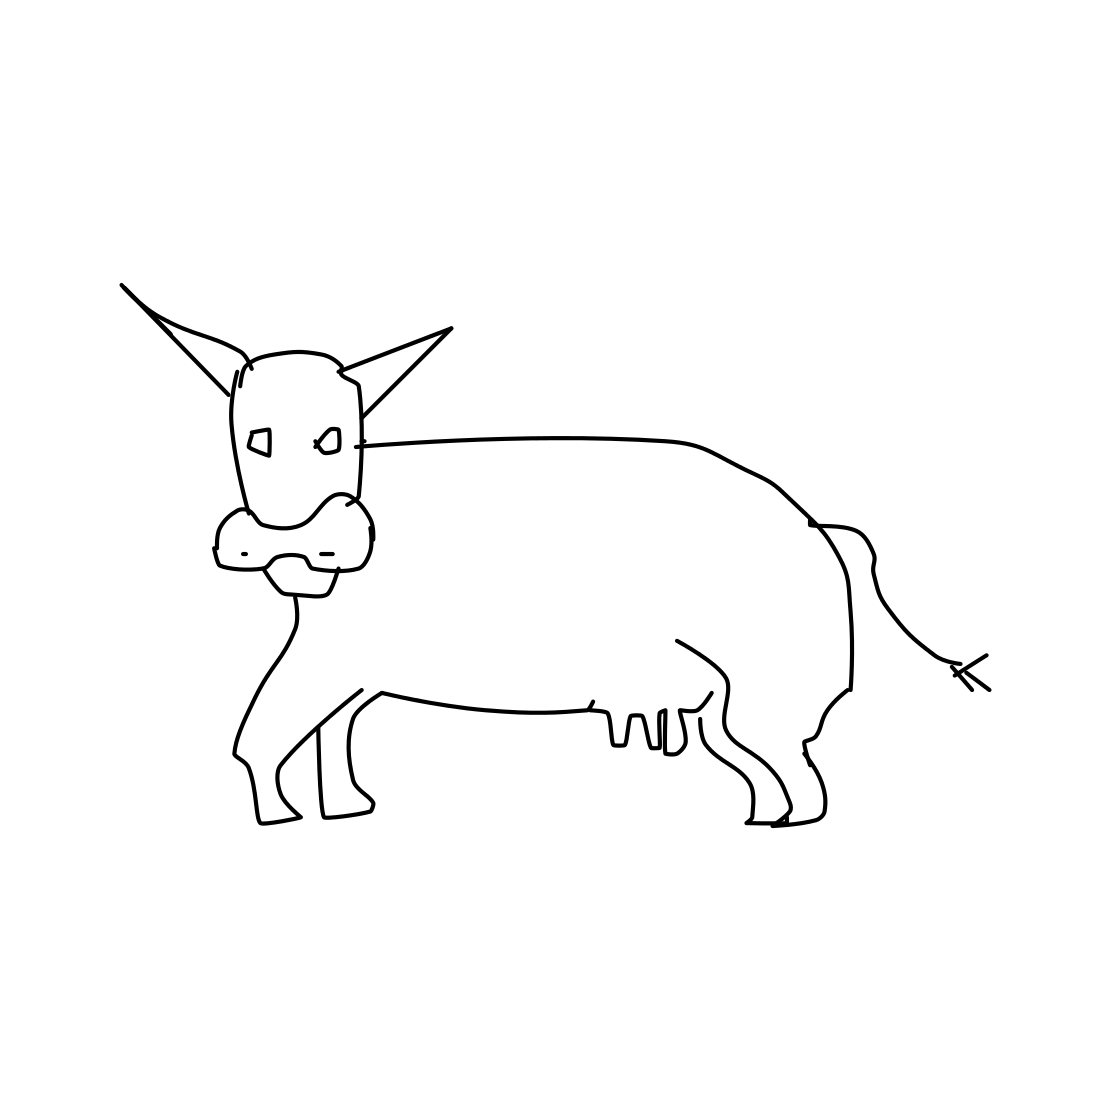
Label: cow